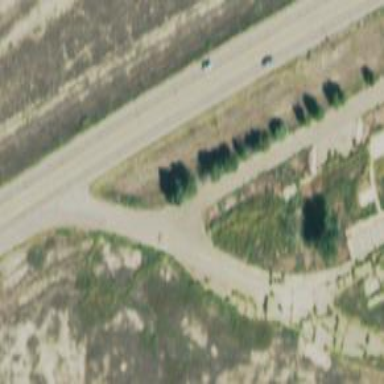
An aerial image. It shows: Rest area on the road.